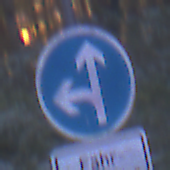
Verkehrszeichen: VorgeschriebeneFahrtrichtungGeradeausOderLinks
Zusatzzeichen unten: SonstigeFahrzeugePersonengruppenFrei4
Umgebung: Outdoor, Suburban
Tageszeit: Night
Wetter: PartlyCloudy
Licht: Artificial
Jahreszeit: NotSpecified
Kontrast: LowContrast